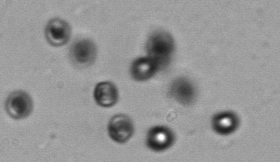
Label: Phaeocystis